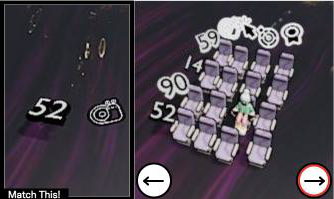
Task: seats
Answer: no